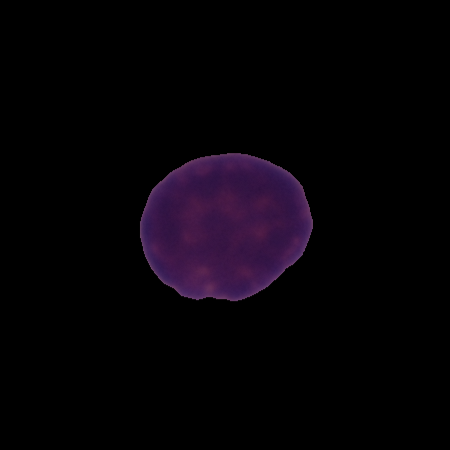
Label: healthy